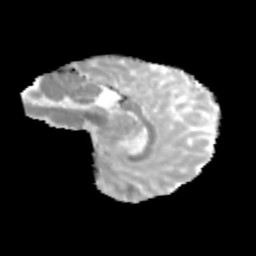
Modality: MD
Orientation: sagittal
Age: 12
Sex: male
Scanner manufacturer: siemens
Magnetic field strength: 3 T
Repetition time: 3.8 s
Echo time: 0.07 s